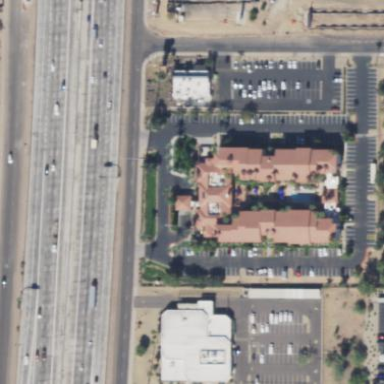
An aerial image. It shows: Commercial building.